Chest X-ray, PA view. Patient: 60 years old, sex M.
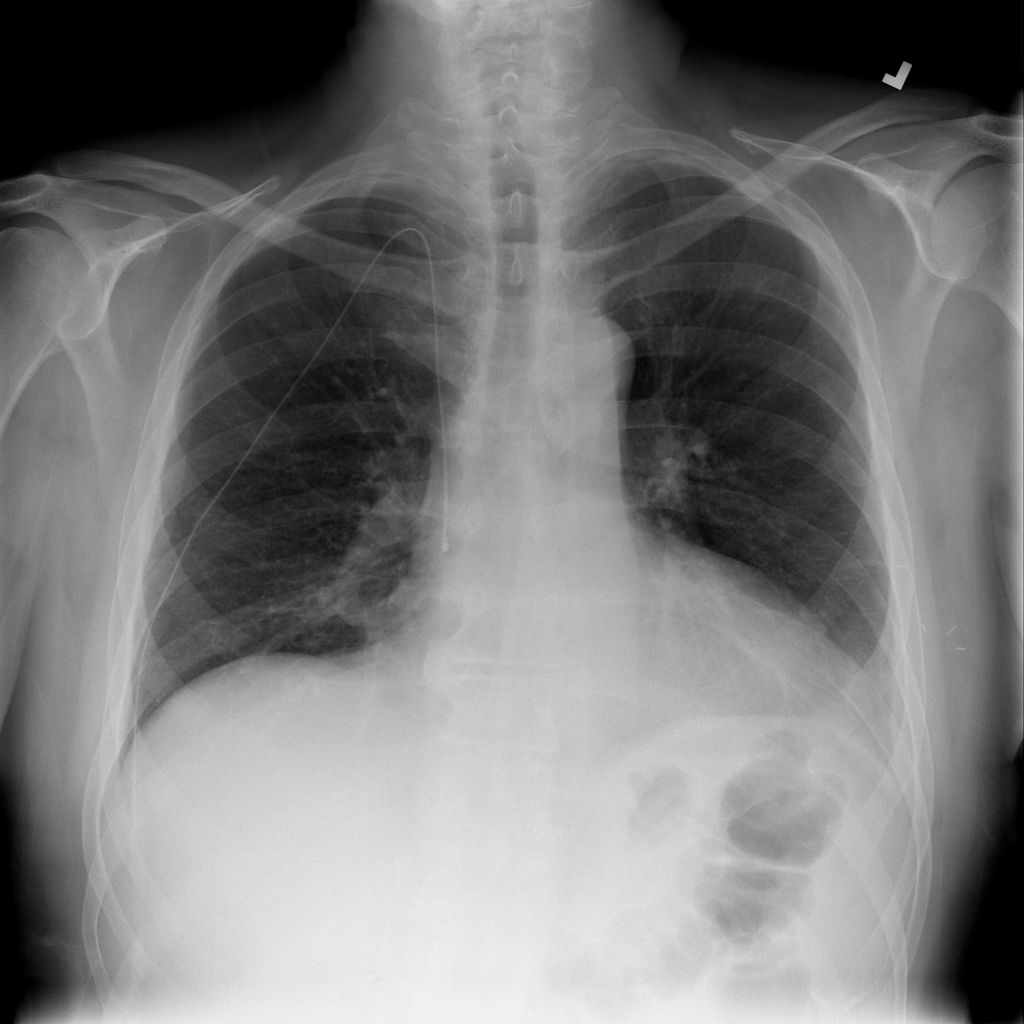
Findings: No Finding